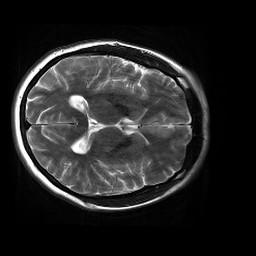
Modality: T2w
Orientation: axial
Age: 25
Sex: female
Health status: healthy
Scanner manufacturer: siemens
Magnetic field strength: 3 T
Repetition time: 4.01 s
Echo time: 0.116 s